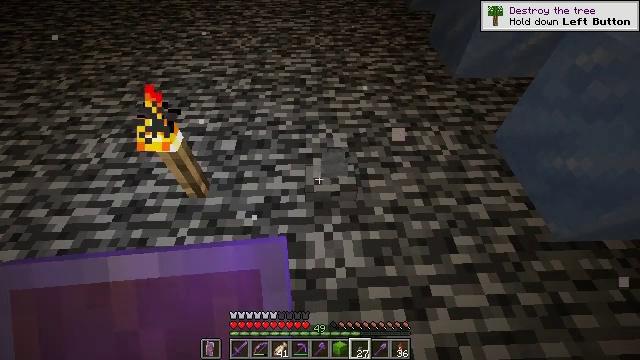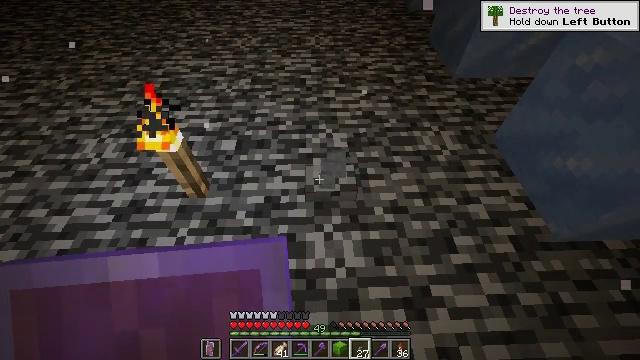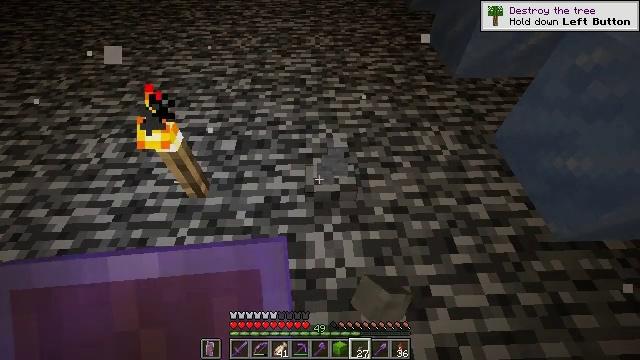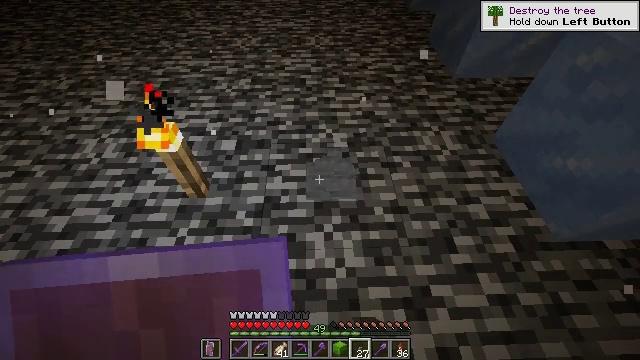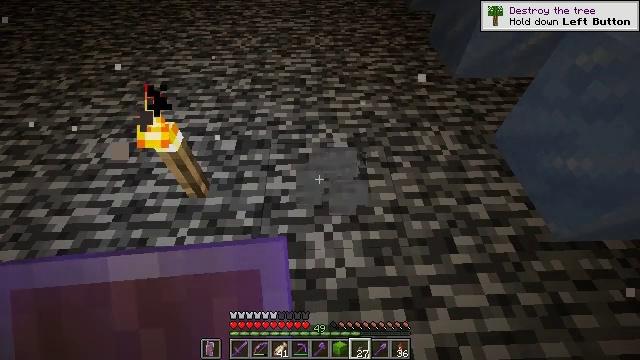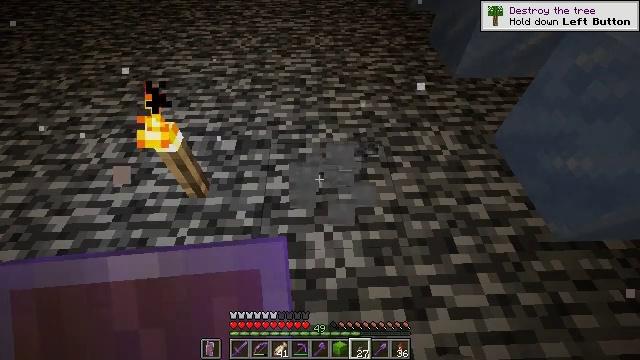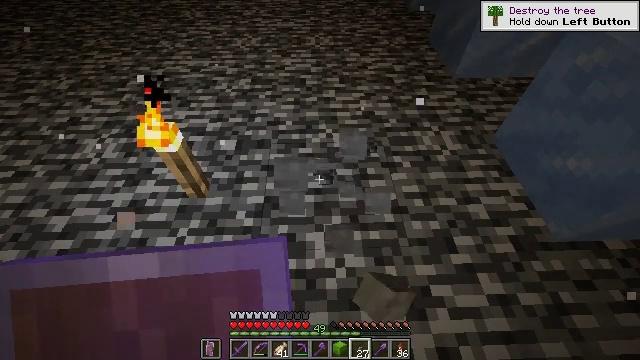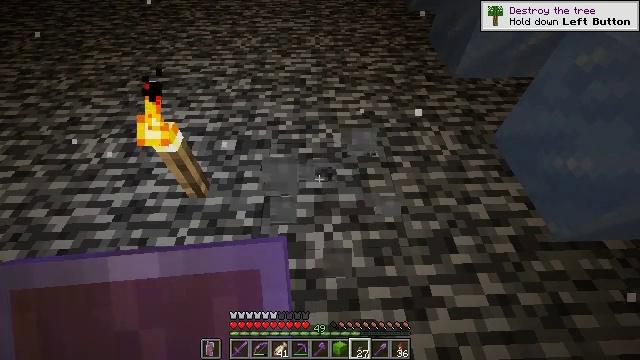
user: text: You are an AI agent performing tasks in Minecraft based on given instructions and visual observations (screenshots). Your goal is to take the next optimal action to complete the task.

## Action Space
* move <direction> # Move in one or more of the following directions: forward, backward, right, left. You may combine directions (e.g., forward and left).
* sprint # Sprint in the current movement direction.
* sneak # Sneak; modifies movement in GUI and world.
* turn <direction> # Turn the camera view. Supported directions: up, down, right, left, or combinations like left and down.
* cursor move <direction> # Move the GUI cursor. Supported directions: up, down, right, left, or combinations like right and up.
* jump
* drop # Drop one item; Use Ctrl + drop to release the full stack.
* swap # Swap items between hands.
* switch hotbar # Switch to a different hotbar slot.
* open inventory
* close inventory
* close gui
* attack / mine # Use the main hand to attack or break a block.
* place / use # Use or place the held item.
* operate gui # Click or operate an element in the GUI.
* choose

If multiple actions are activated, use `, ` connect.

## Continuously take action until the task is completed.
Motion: motion action
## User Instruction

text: Gather the stone button for your inventory.
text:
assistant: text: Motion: attack / mine
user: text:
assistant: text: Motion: attack / mine
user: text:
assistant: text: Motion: attack / mine
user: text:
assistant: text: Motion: attack / mine
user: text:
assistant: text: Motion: attack / mine
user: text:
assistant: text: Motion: attack / mine
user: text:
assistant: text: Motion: attack / mine
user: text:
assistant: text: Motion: attack / mine